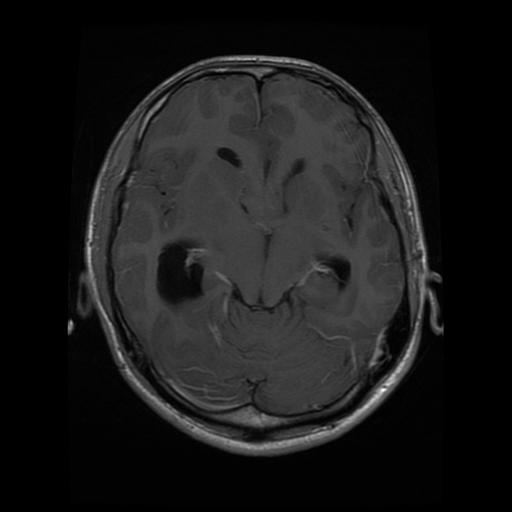
Label: glioma